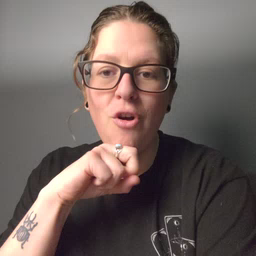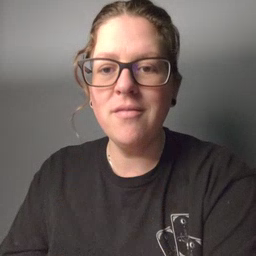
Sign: frog